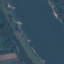
Label: River